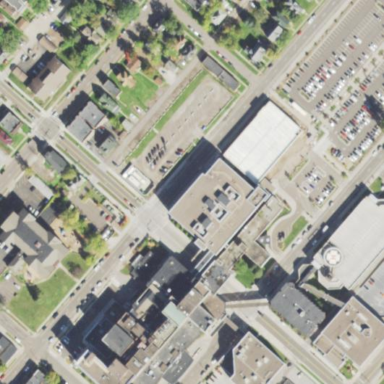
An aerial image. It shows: Hospital building.